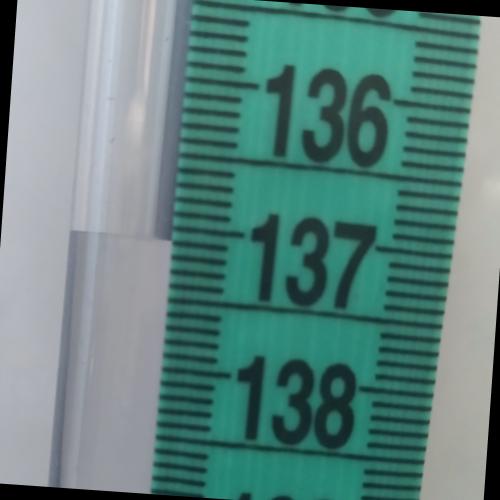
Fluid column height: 137.1 cm